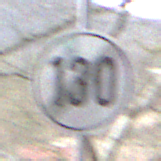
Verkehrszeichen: EndeGeschwindigkeit130
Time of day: MorningAfternoon
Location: Outdoor (Nature)
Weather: PartlyCloudy
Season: NotSpecified
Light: Natural